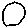
Label: moon